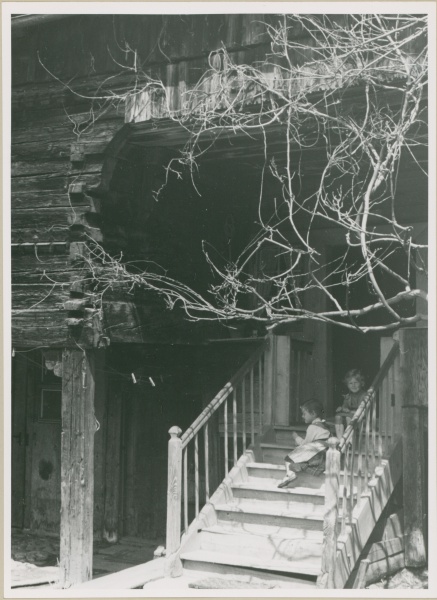
Institution: Österreichisches Museum für Volkskunde Wien
Schlagwörter: baum, dunkel, schatten, mädchen, äste, hell, holz, kleider, pfeiler, schwarz, tür, weiss, blick, gebäude, haus, alt, architektur, geschichte, zweige, hütte, sonne, land, kinder, landleben, kindheit, schürze, sommer, türen, schürzen, sonnenlicht, bauernhof, herbst, türe, amerika, treppe, langeweile, spielen, balken, geländer, stufen, junge, warten, bauer, pfosten, foto, fotografie, eingang, ruine, veranda, heimat, urlaub, schwarzweiss, ferien, feiertag, bauernhaus, stall, landwirtschaft, kletterpflanze, apfelbaum, gestrüpp, laube, holzhaus, strebe, verfallen, haustür, wohnraum, kindergarten, zuhause, holzbau, sommerfrische, balen, baume, schwarzwald, stiege, kinde, sommernachmittag, spärlich, schulfrei, schattenplatz, warten aufs essen, eisessen, schawarz weiss